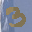
Label: 3